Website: apple
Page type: customer-info-address
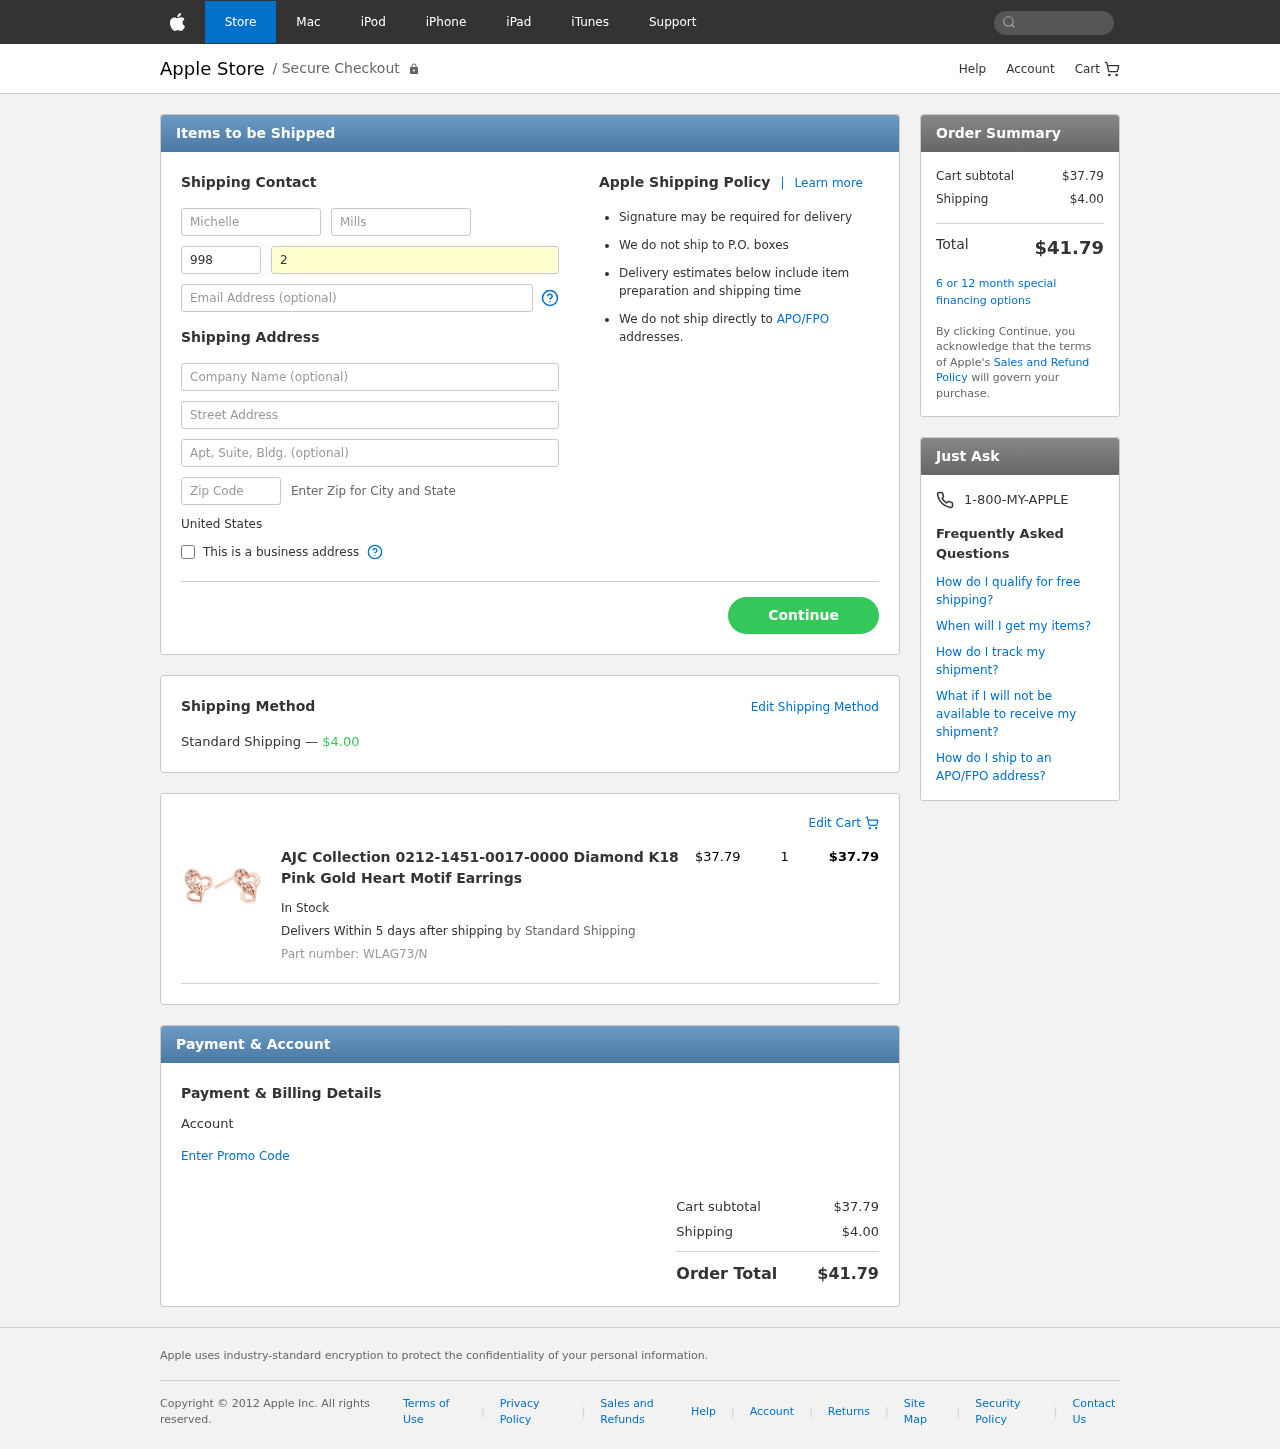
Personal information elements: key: PII_COUNTRY
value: United States
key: PII_FIRSTNAME
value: Michelle
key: PII_LASTNAME
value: Mills
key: PII_PHONE_AREA
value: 998
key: PII_PHONE_LINE
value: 2529
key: PII_EMAIL
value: michelle_mills@hotmail.com
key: PII_COMPANY
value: Adams, Morris and Brown
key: PII_STREET
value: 03965 James Prairie Suite 165
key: PII_STREET2
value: Apt. 484
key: PII_POSTCODE
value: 30684
Product elements: key: PRODUCT1_NAME
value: AJC Collection 0212-1451-0017-0000 Diamond K18 Pink Gold Heart Motif Earrings
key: PRODUCT1_PRICE
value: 37.79
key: PRODUCT1_QUANTITY
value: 1
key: PRODUCT1_SKU
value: WLAG73/N
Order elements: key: ORDER_SHIPPING_COST
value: $4.00
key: ORDER_ITEM_TOTAL
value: $37.79
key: ORDER_SUBTOTAL
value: $37.79
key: ORDER_TOTAL
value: $41.79